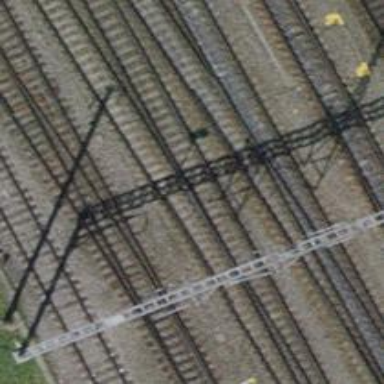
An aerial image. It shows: Single-track railway with electrified contact lines.